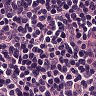
Metastatic tissue present: no